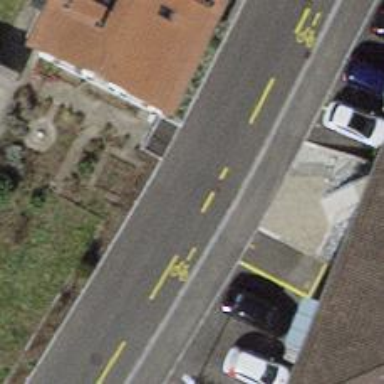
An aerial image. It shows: Residential road with asphalt surface. There is opposite lane cycleway on the left side.